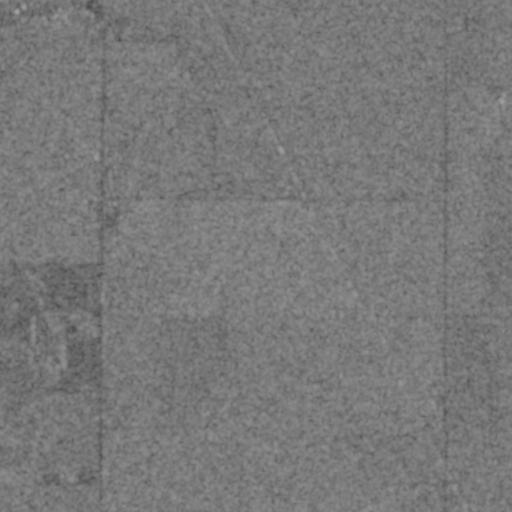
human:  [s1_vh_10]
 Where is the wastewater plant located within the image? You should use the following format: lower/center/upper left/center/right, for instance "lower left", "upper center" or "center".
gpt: The wastewater plant is located in the upper left of the image.
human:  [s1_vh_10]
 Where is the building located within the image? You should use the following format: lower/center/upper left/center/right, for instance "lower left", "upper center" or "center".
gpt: There is no building in the image.

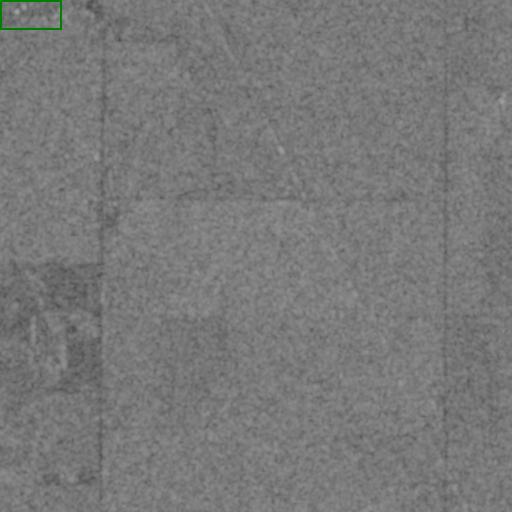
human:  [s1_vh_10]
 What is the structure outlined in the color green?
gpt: The structure outlined in green is a wastewater plant.
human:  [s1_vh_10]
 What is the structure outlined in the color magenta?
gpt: There is no magenta outline.